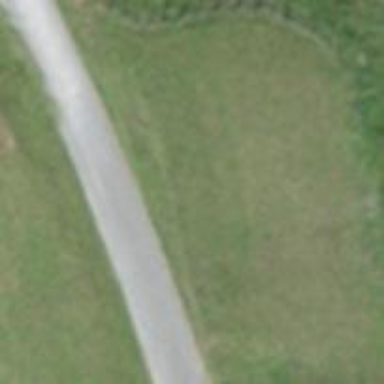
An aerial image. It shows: Track with grade 1 quality.